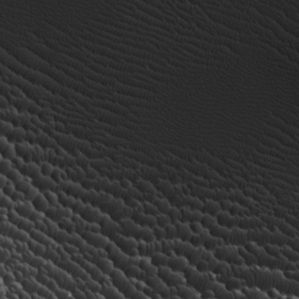
Label: non_frost